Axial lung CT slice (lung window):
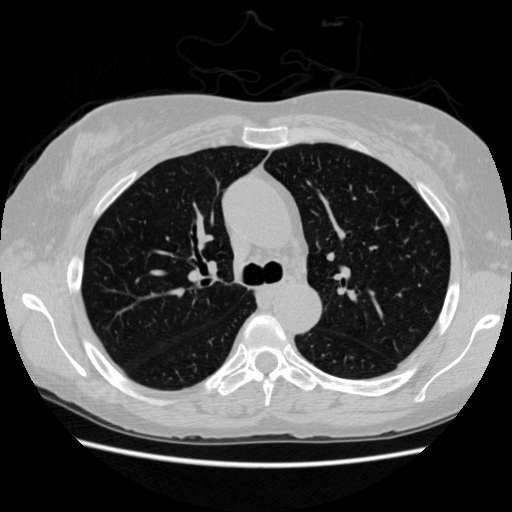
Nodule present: no